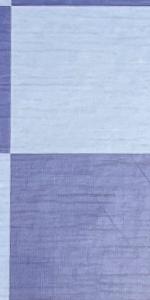
Label: Empty